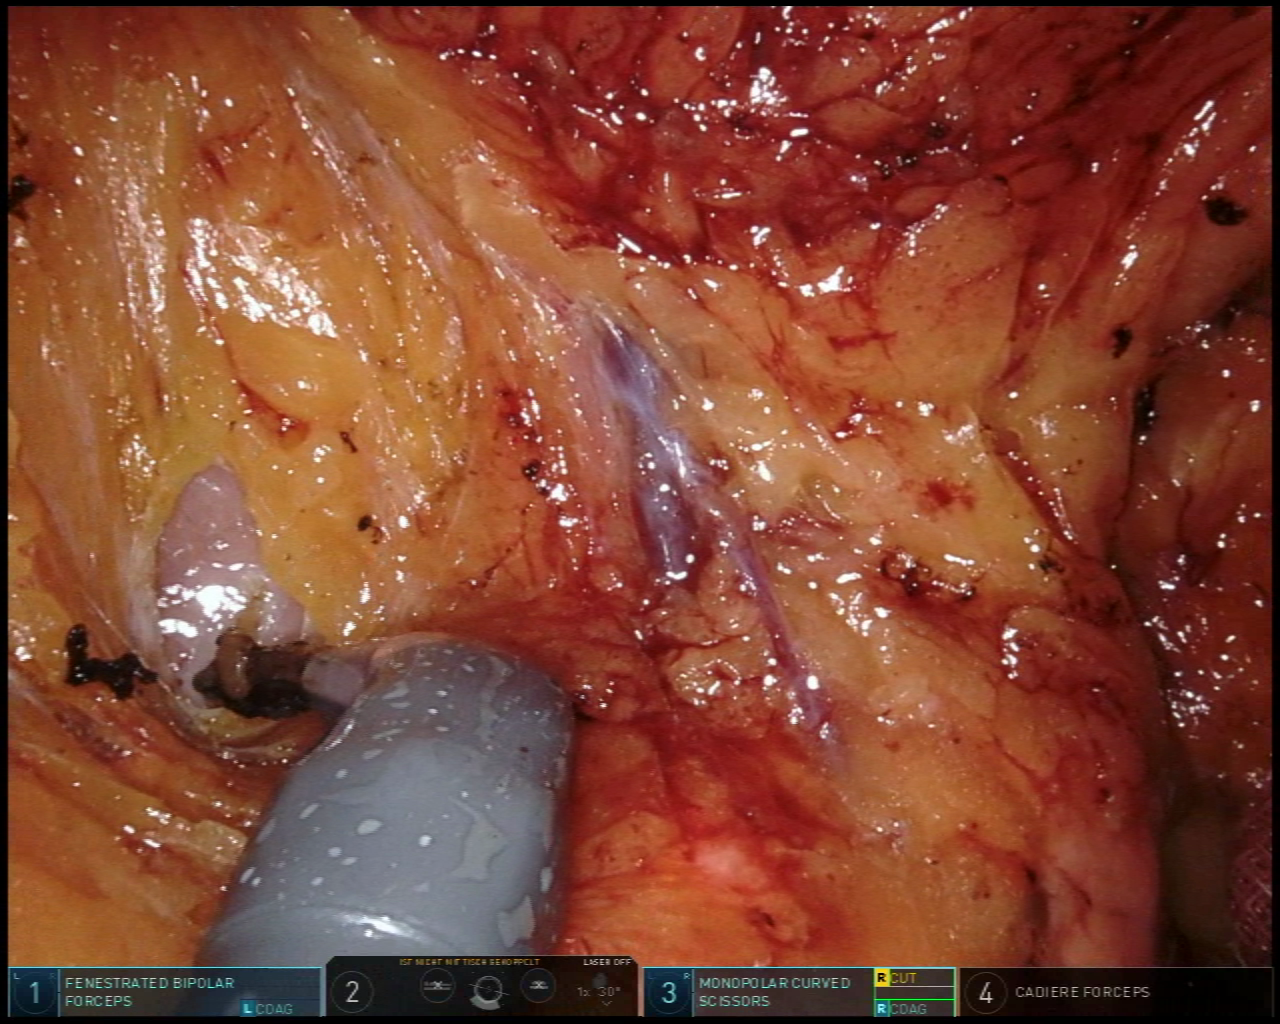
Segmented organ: stomach
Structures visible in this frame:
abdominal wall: no
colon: no
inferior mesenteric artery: no
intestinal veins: no
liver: no
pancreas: yes
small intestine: no
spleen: no
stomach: yes
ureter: no
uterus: no
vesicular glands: no